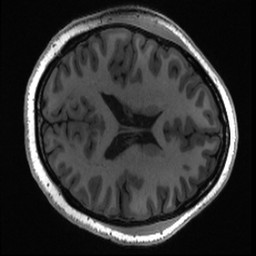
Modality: T1w
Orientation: axial
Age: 18
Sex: female